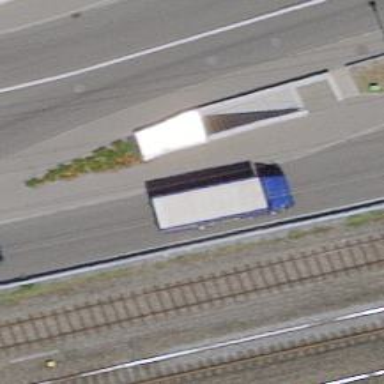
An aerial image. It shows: Asphalt footway that goes through tunnel.